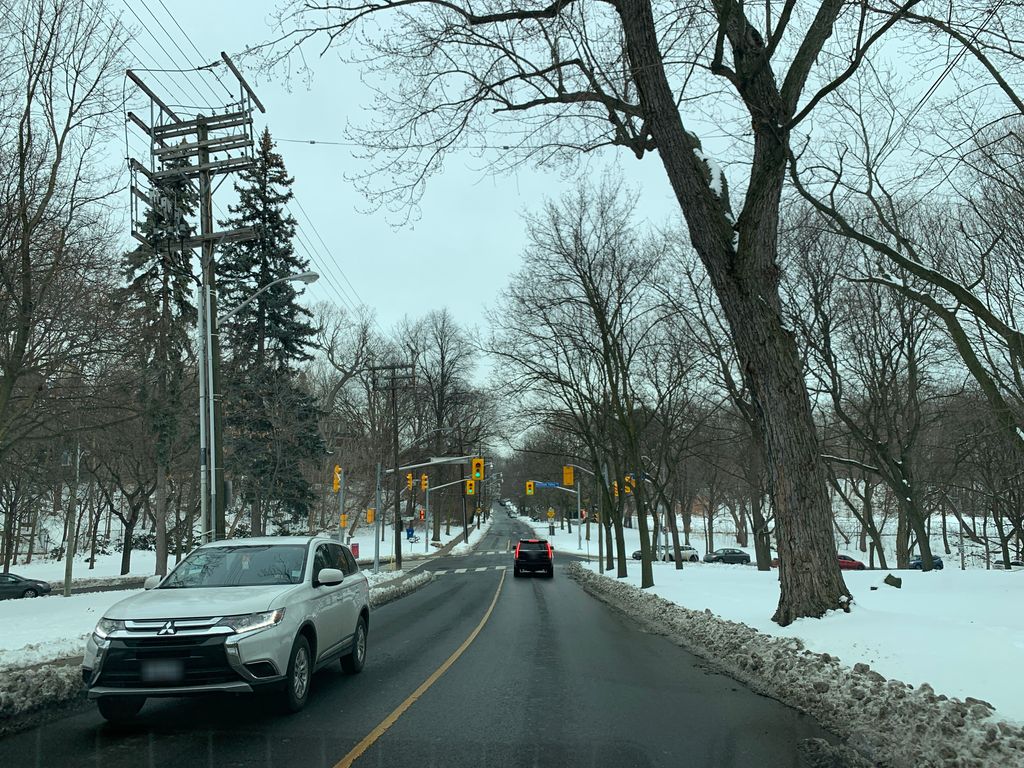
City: toronto